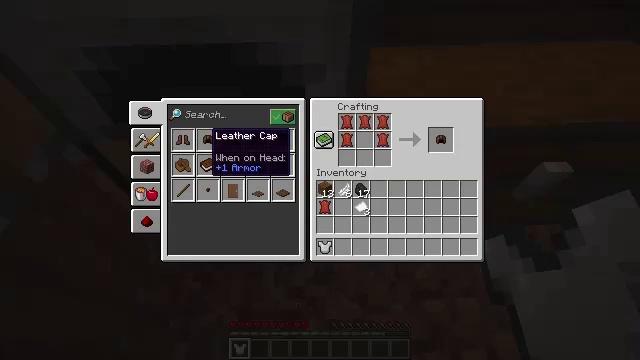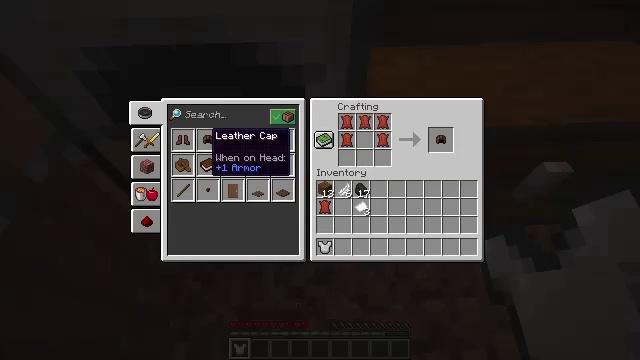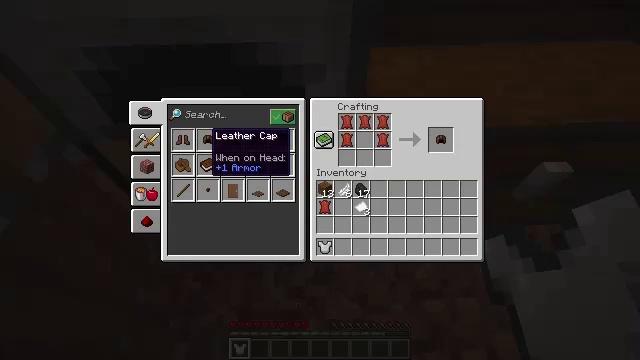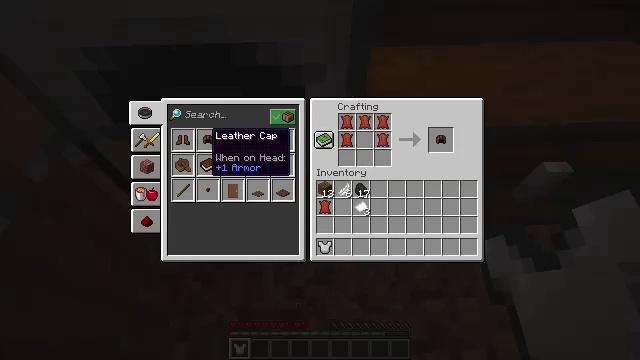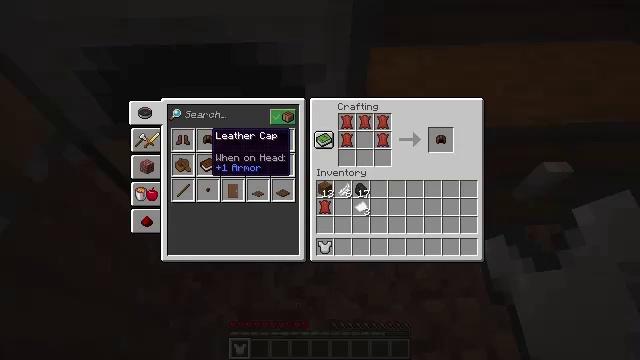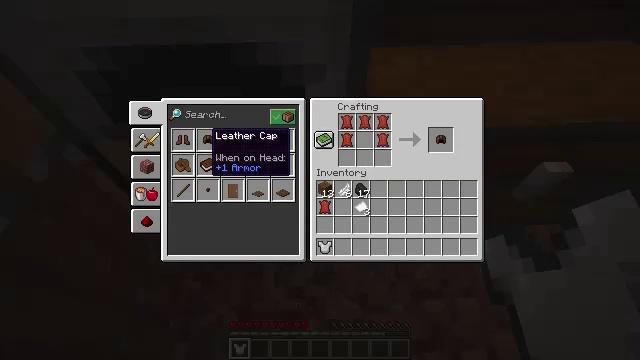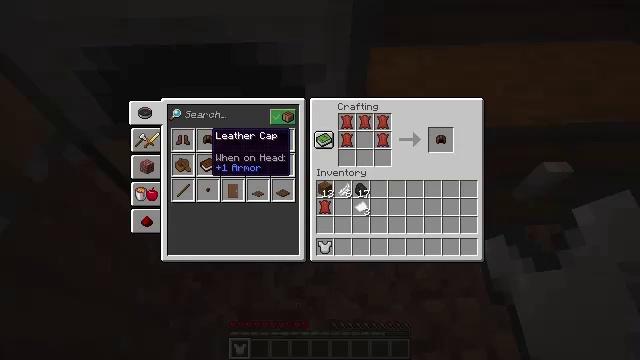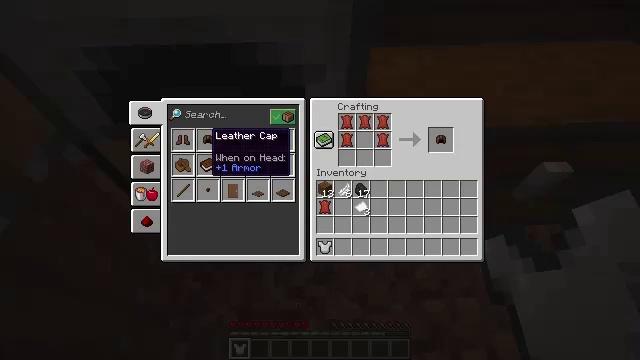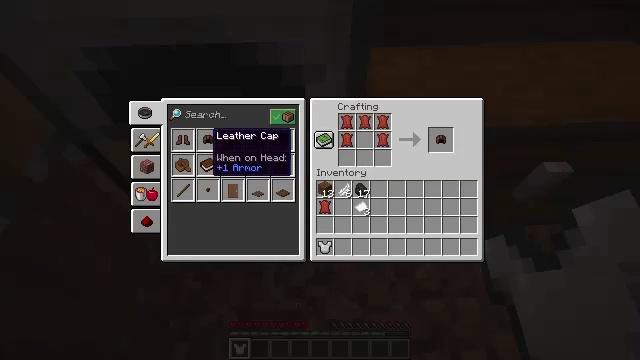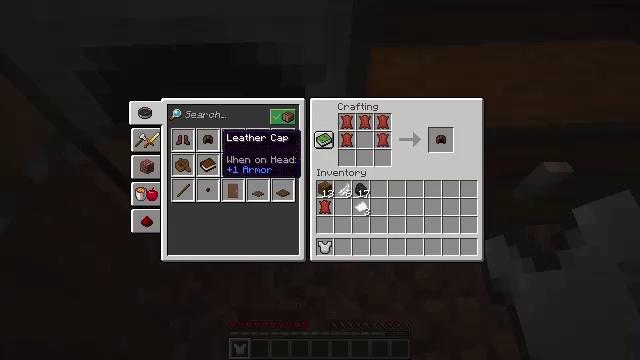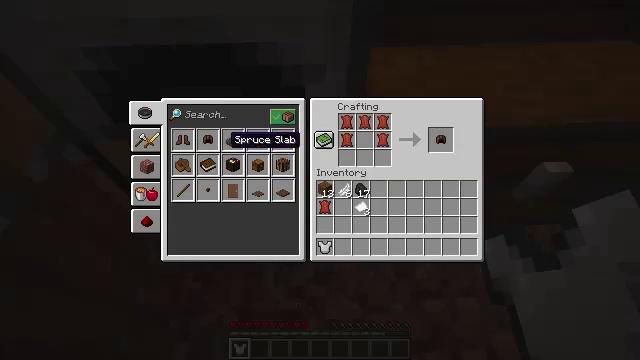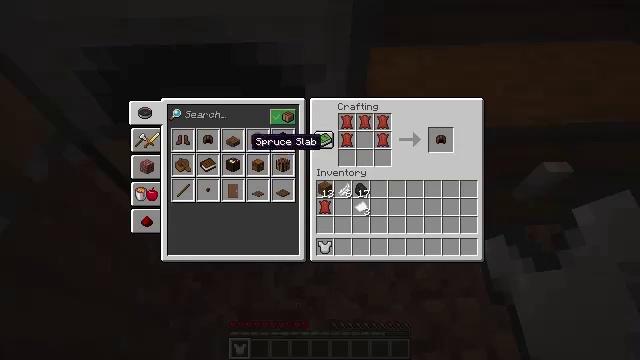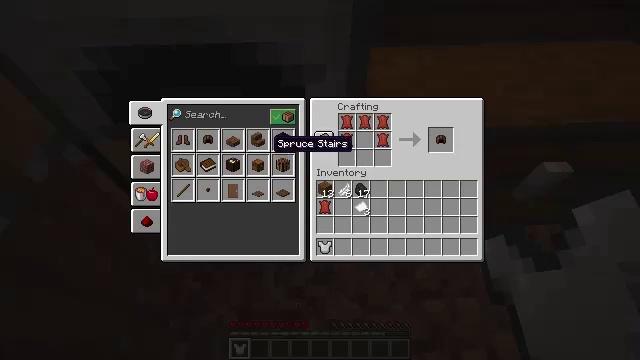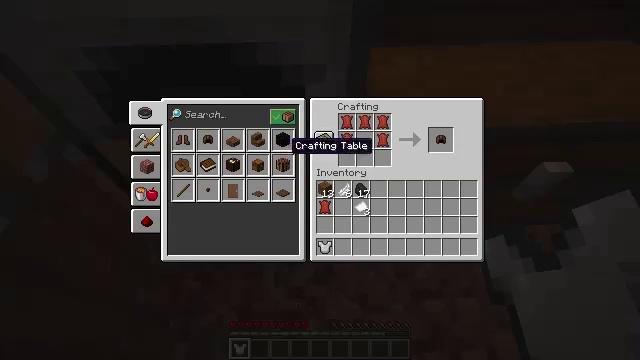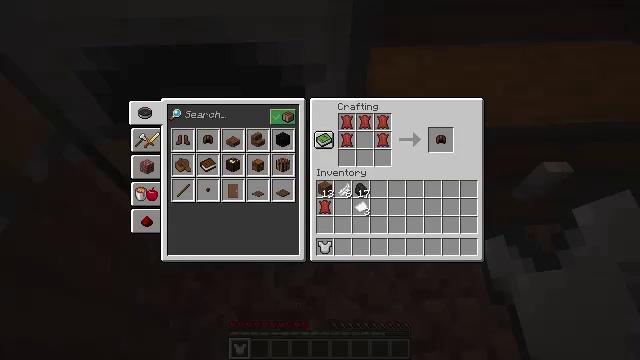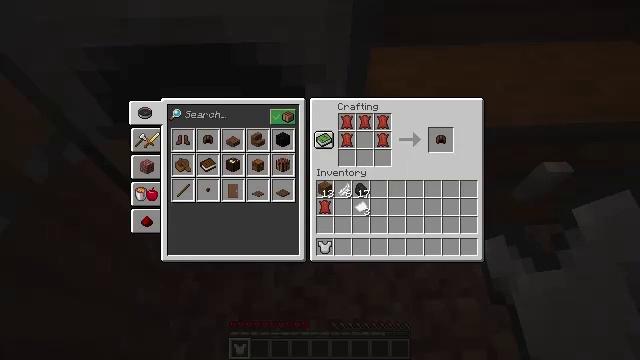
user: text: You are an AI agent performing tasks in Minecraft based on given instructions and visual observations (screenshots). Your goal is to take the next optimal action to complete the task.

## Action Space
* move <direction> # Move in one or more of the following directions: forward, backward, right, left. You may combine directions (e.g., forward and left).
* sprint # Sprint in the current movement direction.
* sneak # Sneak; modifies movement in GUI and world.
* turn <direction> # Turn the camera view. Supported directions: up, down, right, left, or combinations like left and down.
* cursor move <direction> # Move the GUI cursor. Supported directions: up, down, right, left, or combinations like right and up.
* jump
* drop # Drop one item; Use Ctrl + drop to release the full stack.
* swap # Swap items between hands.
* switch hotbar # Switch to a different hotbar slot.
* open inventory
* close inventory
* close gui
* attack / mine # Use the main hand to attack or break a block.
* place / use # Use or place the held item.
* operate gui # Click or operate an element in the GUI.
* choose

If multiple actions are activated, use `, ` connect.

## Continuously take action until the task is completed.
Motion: motion action
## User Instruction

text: Craft a leather helmet.
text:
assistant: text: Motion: no_op
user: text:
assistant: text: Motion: no_op
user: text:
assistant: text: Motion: no_op
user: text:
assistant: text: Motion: no_op
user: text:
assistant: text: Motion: no_op
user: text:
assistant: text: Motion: no_op
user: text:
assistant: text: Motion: no_op
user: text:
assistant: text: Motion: no_op
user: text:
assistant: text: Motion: cursor move right
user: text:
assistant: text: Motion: cursor move right
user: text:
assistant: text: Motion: cursor move right
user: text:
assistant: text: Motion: cursor move right
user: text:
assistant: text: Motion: cursor move right
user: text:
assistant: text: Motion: cursor move right
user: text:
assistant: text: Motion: no_op
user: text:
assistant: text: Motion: cursor move right
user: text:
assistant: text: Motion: cursor move right
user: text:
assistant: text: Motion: cursor move right
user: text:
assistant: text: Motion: cursor move right and up
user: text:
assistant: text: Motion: no_op
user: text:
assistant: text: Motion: no_op
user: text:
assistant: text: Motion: cursor move left and down
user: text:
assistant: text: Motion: cursor move left and down
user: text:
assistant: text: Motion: cursor move left
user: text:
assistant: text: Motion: cursor move left
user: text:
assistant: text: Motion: cursor move left
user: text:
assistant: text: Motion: cursor move left
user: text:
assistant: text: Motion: no_op
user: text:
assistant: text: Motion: no_op
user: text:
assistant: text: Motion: cursor move right and up